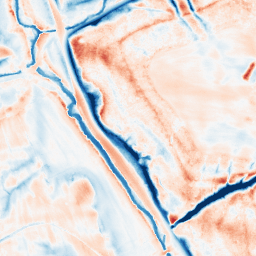
Category: edge_preserving
Decomposition family: guided
Decomposition parameters: radius: 8
eps: 0.01
Upsampling method: bicubic_3x
Upsampling parameters: scale: 3
Upsampling scale: 3